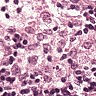
Metastatic tissue present: no